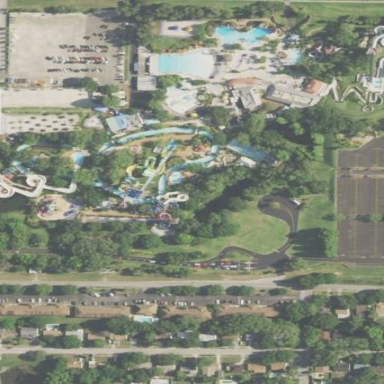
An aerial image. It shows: Theme park.